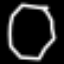
Label: octagon